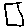
Label: hexagon